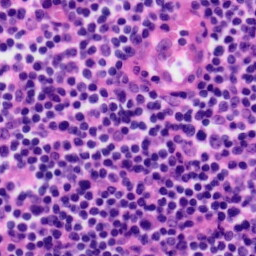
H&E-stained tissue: Tonsil